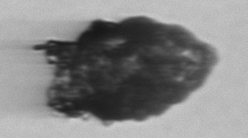
Label: Stenosemella_pacifica